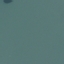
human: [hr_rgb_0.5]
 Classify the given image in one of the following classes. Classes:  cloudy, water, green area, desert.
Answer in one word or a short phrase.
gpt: water